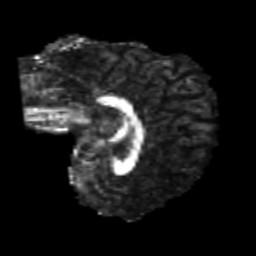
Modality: FA
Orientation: sagittal
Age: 24
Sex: male
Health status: healthy
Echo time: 0.074 s